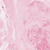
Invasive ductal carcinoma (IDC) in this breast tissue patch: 0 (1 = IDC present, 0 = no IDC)